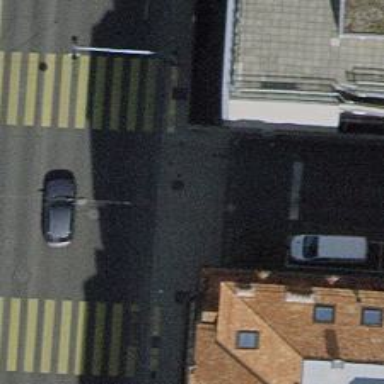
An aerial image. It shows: Road crossing with traffic signals.